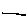
Label: line